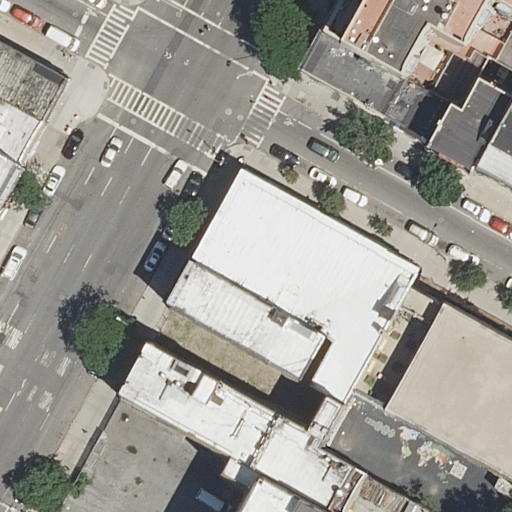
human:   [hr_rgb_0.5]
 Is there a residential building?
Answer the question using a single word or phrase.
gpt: yes

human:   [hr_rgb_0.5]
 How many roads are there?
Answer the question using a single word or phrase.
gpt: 2

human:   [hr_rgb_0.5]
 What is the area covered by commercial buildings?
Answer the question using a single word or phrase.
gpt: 0m2

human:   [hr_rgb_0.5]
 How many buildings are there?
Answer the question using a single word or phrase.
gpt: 12

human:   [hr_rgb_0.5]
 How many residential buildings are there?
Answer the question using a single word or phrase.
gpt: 11

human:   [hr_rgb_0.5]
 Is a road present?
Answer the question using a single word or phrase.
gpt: yes

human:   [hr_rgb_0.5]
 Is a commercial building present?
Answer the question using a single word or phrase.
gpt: no

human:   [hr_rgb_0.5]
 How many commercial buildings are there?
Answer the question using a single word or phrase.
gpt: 0

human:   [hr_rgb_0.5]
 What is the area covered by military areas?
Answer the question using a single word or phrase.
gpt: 0m2

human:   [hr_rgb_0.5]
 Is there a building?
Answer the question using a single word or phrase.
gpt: yes

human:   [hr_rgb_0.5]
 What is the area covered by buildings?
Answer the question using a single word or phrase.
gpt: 5156m2

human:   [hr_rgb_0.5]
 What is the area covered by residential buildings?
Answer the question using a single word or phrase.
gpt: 2445m2

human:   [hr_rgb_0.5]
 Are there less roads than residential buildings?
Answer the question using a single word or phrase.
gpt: yes

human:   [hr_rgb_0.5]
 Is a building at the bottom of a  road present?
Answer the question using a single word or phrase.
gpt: yes

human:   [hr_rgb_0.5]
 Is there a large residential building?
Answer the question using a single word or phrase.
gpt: yes

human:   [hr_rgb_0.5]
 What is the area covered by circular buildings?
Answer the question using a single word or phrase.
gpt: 0m2

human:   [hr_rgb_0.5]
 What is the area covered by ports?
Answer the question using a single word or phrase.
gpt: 0m2

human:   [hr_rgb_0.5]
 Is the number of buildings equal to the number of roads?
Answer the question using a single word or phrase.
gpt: no

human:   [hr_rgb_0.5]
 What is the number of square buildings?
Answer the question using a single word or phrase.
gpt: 0

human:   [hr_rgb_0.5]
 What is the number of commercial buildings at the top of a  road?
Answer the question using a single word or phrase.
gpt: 0

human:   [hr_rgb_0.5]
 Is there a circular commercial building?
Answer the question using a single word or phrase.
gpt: no

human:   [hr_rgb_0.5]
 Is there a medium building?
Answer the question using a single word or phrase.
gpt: yes

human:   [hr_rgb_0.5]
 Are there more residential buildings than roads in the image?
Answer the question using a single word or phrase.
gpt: yes

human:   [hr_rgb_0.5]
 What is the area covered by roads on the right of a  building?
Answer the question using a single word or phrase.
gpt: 0m2

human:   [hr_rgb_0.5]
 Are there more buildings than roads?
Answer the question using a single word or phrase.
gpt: yes

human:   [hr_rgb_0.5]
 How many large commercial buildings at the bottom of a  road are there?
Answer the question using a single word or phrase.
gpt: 0

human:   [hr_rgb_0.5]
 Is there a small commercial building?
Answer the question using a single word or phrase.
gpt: no

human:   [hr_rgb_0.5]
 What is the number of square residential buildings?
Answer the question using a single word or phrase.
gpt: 0

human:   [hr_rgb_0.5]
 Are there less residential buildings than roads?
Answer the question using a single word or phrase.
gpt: no

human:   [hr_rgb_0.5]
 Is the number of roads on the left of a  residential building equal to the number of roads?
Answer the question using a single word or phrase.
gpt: yes

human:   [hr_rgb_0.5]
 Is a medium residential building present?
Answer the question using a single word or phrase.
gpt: yes

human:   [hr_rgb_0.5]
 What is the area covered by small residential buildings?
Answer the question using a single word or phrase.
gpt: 210m2

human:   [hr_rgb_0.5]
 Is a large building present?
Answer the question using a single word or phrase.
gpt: yes

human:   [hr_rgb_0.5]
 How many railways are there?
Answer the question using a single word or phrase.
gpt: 0

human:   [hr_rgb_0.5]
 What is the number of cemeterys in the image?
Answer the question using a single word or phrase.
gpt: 0

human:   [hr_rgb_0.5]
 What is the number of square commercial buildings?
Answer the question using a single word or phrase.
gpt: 0

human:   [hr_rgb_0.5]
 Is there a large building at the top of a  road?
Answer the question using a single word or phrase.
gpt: no

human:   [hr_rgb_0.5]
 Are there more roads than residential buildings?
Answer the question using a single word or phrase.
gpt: no

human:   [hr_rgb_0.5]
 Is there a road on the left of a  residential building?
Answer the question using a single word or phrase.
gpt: yes

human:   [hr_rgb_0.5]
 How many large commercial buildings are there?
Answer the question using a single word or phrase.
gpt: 0

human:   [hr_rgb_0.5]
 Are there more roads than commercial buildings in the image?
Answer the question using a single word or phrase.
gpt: yes

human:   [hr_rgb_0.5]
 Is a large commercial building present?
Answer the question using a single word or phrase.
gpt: no

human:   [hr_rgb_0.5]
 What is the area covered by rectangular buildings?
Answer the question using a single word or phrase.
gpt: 1412m2

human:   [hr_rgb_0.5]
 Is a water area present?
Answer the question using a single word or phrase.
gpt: no

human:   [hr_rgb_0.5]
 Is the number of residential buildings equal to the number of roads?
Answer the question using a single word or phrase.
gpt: no

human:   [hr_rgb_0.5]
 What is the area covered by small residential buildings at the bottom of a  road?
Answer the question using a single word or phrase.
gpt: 24m2

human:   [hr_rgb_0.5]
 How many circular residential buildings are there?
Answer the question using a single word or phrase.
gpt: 0

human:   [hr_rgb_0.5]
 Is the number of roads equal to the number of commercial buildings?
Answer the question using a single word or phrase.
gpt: no

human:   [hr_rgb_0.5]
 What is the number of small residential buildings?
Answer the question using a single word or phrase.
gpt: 6

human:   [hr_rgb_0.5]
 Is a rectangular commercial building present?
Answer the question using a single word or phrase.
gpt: no

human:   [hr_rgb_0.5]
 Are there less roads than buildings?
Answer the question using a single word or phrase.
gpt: yes

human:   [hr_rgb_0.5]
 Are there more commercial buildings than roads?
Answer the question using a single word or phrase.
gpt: no

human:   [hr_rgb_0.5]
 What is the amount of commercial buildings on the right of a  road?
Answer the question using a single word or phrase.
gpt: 0

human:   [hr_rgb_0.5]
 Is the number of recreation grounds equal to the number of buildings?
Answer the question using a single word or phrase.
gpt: no

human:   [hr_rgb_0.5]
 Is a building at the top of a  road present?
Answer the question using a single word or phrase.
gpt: yes

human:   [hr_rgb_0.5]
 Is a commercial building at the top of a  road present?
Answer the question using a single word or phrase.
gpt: no

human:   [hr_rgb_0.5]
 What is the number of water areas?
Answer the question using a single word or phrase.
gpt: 0

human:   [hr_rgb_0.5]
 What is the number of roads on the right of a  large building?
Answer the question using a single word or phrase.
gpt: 0

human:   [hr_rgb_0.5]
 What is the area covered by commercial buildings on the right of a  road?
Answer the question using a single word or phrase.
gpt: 0m2

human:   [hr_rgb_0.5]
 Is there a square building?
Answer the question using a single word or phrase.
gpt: no

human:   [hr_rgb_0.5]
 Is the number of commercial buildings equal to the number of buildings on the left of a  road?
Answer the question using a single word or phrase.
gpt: no

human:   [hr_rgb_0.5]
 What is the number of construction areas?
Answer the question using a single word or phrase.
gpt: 0

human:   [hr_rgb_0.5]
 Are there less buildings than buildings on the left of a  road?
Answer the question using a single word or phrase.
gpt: no

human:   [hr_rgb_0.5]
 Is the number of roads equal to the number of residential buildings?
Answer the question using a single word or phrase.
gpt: no